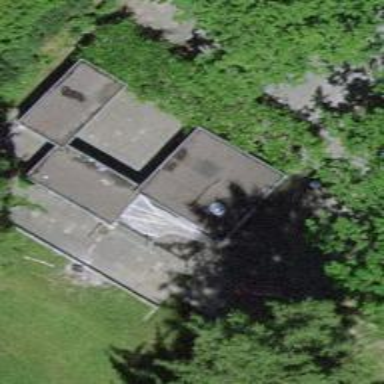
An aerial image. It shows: Close-up view of roof part of building.